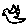
Label: bird